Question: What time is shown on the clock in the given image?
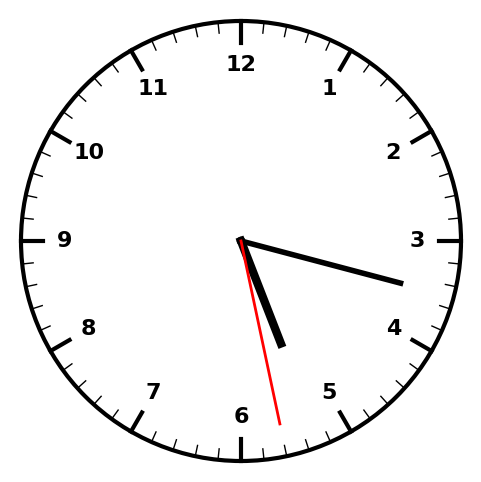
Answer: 05:17:28